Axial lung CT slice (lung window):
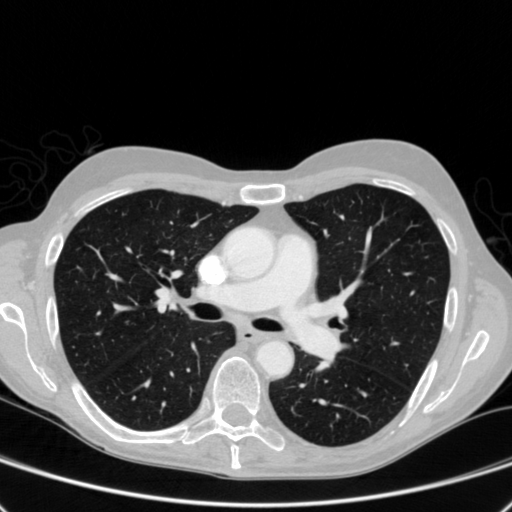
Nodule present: no